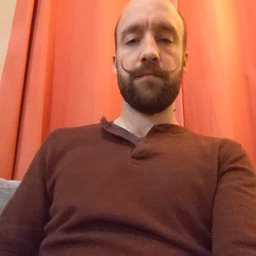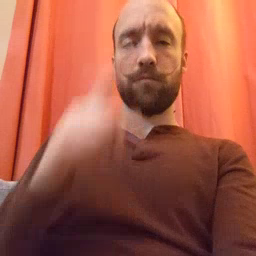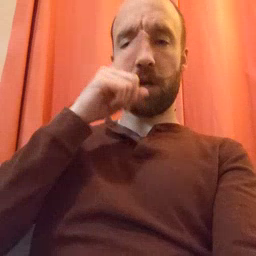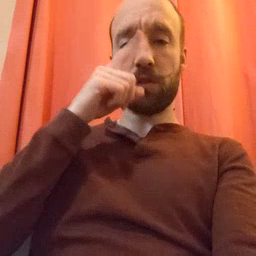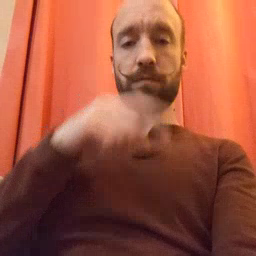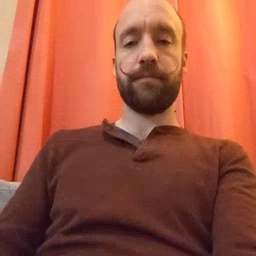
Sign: mouse